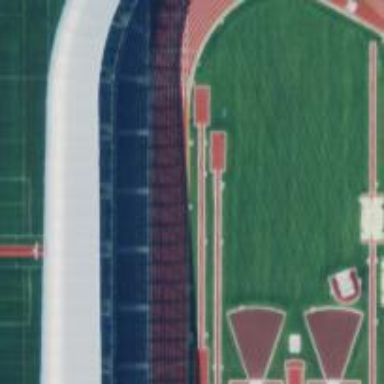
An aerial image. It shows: Athletics track located on leisure land.